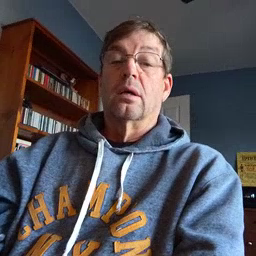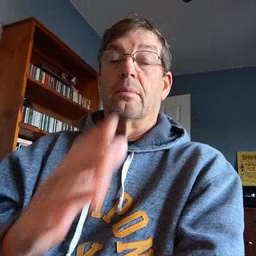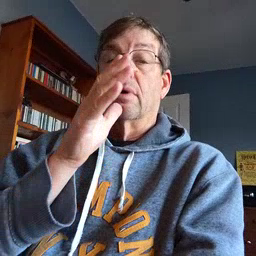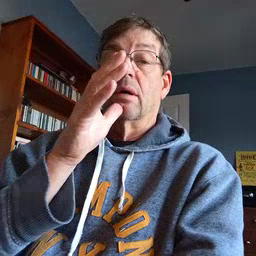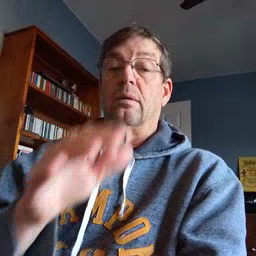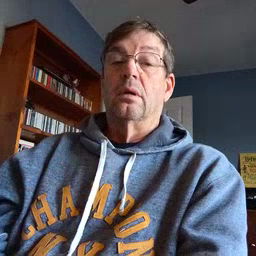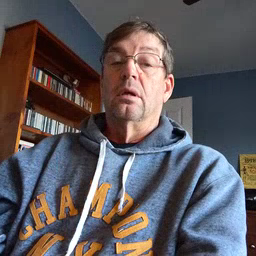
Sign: mom